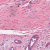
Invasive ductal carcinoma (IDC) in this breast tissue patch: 1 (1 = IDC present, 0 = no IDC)